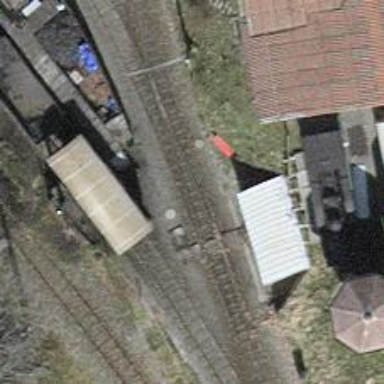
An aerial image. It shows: Preserved railway in service yard.